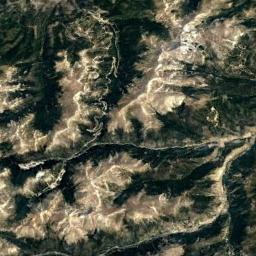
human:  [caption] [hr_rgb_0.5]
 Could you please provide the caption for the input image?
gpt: This mountain is completely covered by vegetation .

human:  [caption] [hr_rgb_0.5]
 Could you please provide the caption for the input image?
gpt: The folded mountain consists of a number of ridges and valleys and is covered with some vegetation .

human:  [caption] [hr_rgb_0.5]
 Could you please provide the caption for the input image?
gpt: The mountain is uneven and rough .

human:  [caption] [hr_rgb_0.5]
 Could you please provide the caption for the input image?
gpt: The mountain is full of bare land with lines of green plants .

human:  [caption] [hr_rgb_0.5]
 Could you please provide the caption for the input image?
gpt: There are some green ravines and cracks on the mountain .